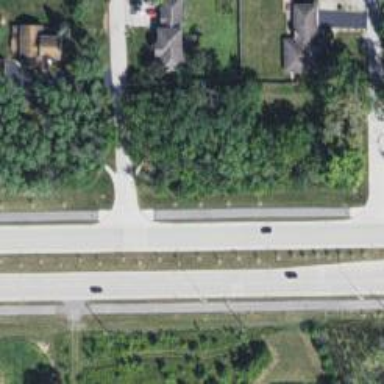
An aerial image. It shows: Cycleway.